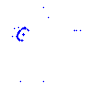
Particle: proton